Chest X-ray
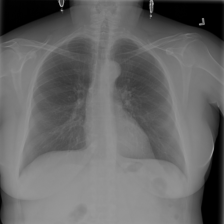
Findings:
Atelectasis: negative
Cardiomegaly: negative
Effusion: negative
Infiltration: positive
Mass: negative
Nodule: negative
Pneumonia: negative
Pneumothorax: negative
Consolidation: negative
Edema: negative
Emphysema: negative
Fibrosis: negative
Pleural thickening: negative
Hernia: negative